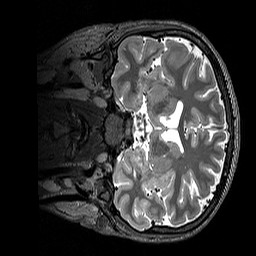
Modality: T2w
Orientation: coronal
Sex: male
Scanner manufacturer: siemens
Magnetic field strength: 3 T
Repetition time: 3.2 s
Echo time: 0.409 s